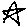
Label: star